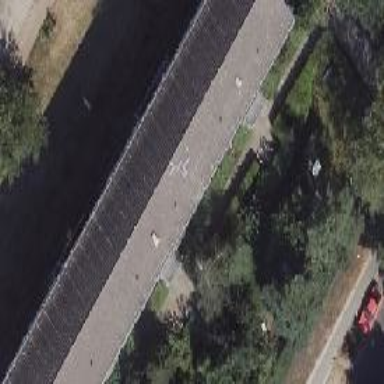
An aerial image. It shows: Gabled roof white apartment building with brown roof.